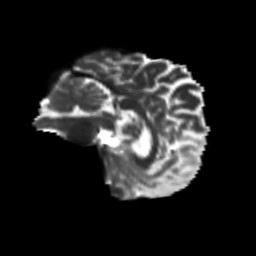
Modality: T2w
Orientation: sagittal
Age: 58
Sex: male
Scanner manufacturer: siemens
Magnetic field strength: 3 T
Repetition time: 8.6 s
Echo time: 0.095 s